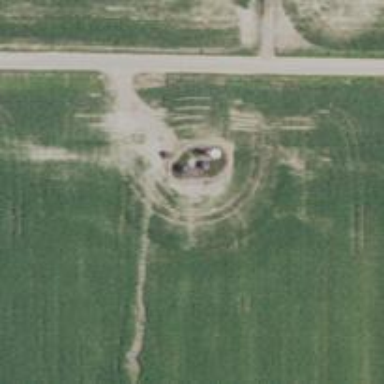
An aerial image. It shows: Storage tank with man-made structure.